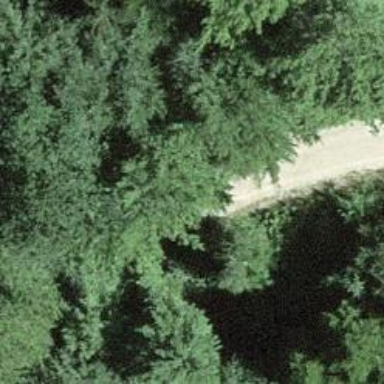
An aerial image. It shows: Track with fine gravel surface. The track type is grade 2.